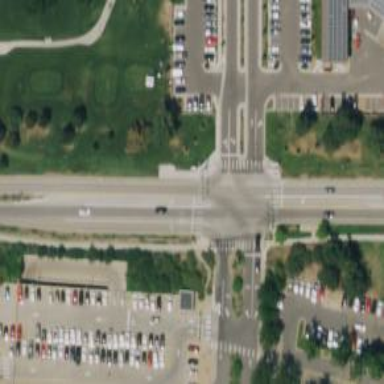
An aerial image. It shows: Zebra crossing on the road.